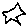
Label: star